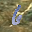
Label: 6